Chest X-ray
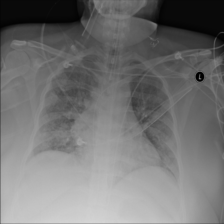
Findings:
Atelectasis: negative
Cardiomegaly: negative
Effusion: negative
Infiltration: negative
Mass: negative
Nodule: negative
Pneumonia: negative
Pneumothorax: negative
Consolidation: negative
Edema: negative
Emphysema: negative
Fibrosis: negative
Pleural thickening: negative
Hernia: negative